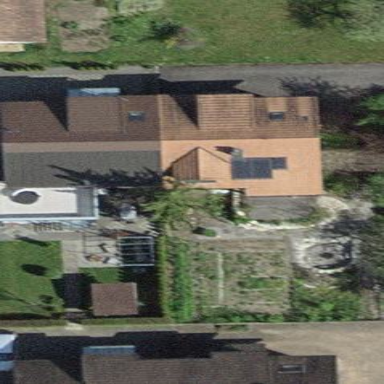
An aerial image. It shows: Semidetached house with gabled roof.